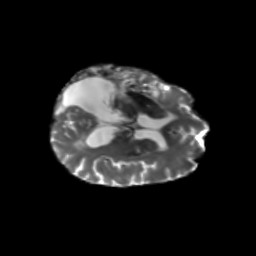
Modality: T2w
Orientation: axial
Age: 65
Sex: female
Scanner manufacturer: siemens
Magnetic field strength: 3 T
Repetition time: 5.25 s
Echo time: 0.08 s